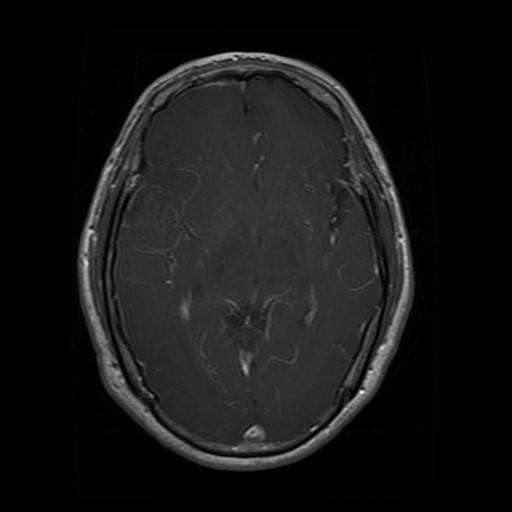
Label: glioma